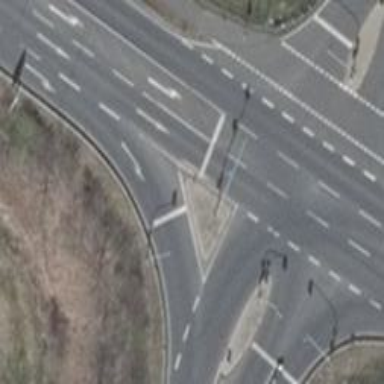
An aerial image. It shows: Motorway trunk link.